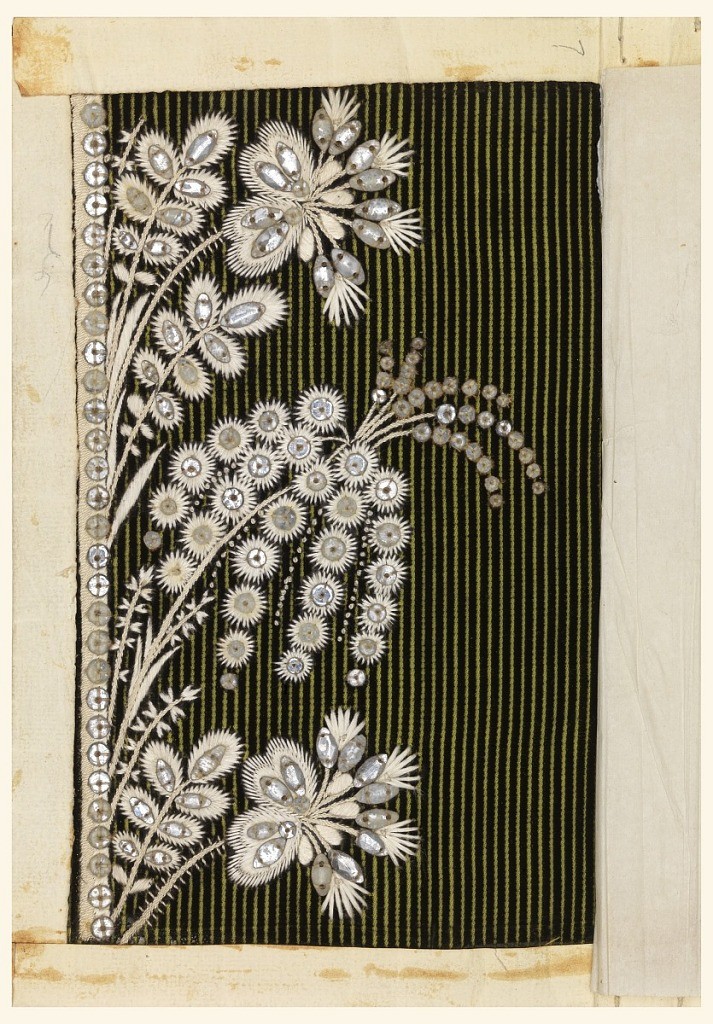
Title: Embroidery sample
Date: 1790–1800
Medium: silk, glass, paper Technique: embroidered on silk cut voided supplementary warp pile in a twill foundation (velvet)
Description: Floral pattern embroidered with white silk and pieces of clear glass on black velvet with vertical green twill stripes.